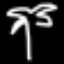
Label: palm tree